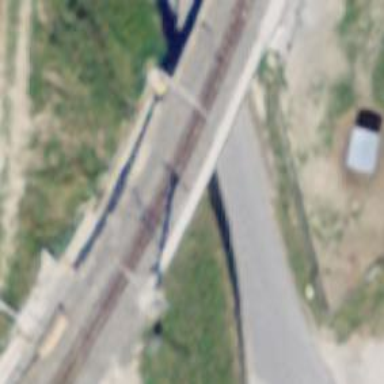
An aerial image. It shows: Narrow-gauge railway track electrified by contact line.